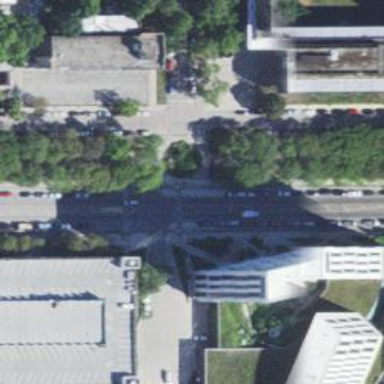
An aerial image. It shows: Footway with zebra crossing and traffic island.